Field crop: maize
Growth stage: 1
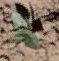
Species: datura